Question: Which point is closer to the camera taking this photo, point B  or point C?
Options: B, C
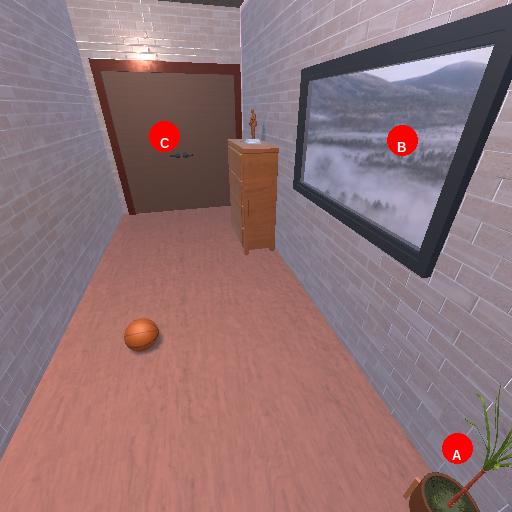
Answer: B